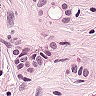
Metastatic tissue present: yes